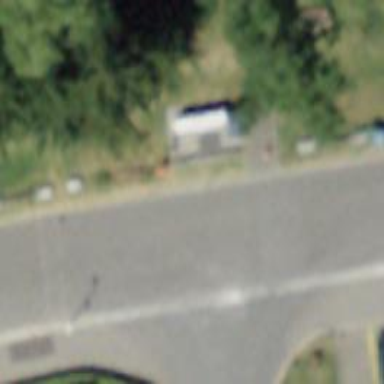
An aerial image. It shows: White street cabinet.